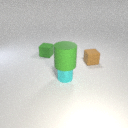
small green rubber cube behind small brown rubber cube